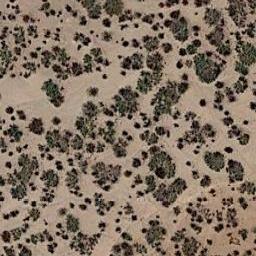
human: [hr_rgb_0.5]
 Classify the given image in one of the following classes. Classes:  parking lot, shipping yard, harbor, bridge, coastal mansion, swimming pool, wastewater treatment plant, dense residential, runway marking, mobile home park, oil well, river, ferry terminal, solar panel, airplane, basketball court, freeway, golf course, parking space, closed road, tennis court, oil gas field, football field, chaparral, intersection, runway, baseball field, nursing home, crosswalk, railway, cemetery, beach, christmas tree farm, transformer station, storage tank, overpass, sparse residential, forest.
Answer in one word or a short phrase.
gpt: chaparral